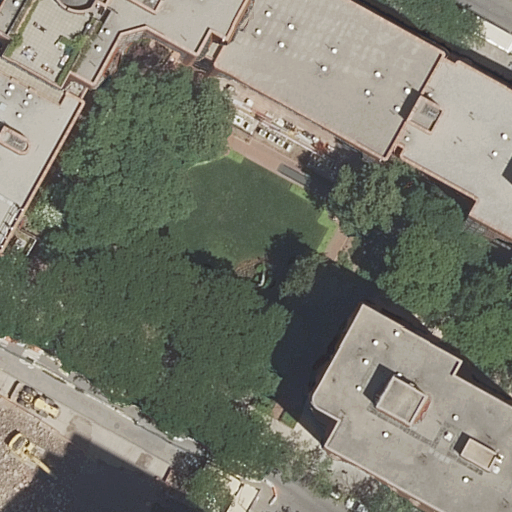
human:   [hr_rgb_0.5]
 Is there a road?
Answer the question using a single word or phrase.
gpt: yes

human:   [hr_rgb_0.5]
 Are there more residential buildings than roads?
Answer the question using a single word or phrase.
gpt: no

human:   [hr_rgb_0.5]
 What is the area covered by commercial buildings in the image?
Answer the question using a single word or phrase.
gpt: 0m2

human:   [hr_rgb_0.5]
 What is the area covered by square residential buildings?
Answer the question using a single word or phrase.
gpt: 0m2

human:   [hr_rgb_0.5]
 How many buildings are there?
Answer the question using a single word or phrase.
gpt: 3

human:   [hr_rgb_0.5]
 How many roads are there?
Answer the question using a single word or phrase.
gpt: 6

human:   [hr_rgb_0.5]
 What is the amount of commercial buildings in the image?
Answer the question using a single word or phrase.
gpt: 0

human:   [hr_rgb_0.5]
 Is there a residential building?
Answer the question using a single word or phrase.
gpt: yes

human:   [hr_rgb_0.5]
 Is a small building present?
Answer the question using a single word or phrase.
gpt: no

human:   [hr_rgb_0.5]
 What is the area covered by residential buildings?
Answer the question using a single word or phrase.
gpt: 2411m2

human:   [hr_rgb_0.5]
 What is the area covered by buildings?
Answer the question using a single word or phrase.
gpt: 2411m2

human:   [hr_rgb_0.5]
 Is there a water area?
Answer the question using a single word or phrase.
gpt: no

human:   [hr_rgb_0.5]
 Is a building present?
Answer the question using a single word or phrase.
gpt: yes

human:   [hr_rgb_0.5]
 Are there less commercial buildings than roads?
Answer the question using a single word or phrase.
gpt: yes

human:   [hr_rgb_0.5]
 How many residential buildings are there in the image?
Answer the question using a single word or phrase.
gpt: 3

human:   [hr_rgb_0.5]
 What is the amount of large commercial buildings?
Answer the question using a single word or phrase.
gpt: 0

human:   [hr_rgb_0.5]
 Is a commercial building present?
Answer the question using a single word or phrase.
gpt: no

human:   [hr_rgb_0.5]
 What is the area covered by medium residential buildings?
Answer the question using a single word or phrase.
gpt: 343m2

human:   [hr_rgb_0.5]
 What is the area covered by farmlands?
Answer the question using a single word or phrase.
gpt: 0m2

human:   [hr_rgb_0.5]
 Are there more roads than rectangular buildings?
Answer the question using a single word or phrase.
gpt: yes

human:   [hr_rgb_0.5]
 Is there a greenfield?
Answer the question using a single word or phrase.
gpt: no

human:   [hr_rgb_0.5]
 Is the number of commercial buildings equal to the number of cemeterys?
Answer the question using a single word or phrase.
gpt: yes

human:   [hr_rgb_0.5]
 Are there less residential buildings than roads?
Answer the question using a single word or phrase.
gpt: yes

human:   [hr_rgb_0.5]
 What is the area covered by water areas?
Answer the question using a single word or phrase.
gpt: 0m2

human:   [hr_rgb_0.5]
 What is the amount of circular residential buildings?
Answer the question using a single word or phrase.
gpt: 0

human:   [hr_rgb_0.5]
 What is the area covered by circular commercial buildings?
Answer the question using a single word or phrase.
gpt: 0m2

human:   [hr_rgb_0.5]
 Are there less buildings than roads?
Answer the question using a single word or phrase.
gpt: yes

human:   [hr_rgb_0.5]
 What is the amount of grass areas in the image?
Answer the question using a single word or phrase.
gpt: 0

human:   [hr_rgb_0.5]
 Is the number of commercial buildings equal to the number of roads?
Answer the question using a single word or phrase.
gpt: no

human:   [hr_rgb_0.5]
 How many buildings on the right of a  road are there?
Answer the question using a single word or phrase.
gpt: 1

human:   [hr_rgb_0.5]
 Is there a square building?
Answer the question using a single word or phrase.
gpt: no

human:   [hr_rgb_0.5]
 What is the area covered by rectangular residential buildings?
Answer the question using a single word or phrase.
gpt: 0m2

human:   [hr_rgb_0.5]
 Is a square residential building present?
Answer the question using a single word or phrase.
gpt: no

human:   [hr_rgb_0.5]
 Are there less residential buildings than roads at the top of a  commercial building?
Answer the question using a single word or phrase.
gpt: no

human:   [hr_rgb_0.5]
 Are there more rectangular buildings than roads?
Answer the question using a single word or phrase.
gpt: no

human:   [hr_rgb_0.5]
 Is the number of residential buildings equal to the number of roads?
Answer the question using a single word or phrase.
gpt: no

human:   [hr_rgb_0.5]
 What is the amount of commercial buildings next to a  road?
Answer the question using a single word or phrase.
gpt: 0

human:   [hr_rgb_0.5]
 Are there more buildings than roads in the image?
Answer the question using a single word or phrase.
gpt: no

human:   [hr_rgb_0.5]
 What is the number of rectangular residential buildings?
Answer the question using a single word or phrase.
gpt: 0

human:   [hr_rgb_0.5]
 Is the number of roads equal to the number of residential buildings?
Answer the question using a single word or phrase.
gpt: no

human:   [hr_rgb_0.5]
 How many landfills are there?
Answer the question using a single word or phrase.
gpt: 0

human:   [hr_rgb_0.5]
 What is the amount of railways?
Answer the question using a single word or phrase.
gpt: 0

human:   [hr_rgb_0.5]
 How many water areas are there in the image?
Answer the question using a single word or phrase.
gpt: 0

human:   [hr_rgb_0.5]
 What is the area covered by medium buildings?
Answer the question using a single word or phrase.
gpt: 343m2

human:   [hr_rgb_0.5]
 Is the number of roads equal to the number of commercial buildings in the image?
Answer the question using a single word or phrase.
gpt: no

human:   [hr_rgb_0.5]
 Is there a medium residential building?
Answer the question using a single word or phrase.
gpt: yes

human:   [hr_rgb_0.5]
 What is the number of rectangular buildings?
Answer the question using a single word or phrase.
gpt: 0

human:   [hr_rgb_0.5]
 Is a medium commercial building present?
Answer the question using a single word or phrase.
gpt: no

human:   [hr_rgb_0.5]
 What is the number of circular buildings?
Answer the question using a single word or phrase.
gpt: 0

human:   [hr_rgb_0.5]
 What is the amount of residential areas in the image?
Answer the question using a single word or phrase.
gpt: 0

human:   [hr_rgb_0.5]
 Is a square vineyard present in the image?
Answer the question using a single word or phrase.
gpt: no

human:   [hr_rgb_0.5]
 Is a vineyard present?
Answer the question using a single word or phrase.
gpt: no

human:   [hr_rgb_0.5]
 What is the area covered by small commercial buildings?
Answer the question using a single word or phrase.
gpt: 0m2

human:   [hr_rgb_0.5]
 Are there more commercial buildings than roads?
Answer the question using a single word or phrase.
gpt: no

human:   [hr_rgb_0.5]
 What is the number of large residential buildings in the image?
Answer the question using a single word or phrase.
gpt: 2

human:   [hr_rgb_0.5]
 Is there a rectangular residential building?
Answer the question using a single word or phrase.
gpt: no

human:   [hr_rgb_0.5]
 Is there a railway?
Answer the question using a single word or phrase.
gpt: no

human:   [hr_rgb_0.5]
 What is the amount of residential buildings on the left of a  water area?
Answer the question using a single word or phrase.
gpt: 0

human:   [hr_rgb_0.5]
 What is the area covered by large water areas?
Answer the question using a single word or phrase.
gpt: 0m2

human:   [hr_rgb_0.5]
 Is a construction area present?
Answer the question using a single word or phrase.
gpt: no

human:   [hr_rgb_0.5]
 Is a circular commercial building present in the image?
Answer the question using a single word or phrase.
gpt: no

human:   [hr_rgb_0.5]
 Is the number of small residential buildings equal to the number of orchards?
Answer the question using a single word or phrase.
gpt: yes

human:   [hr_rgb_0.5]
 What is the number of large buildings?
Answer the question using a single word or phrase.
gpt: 2

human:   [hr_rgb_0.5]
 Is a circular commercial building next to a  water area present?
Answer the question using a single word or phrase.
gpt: no